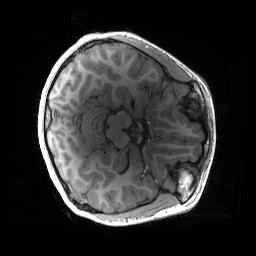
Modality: T1w
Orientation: axial
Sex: male
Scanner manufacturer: siemens
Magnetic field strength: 3 T
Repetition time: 1.9 s
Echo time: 0.00243 s